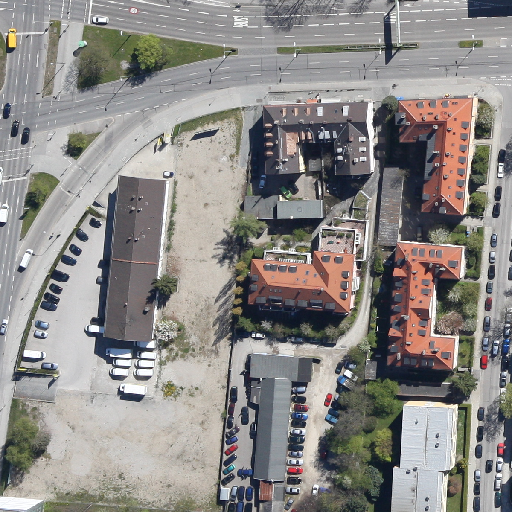
Referring expression: paved road